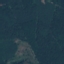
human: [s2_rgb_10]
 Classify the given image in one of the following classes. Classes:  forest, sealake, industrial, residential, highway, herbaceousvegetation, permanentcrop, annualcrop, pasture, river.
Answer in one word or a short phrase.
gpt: Forest